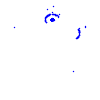
Particle: kaon